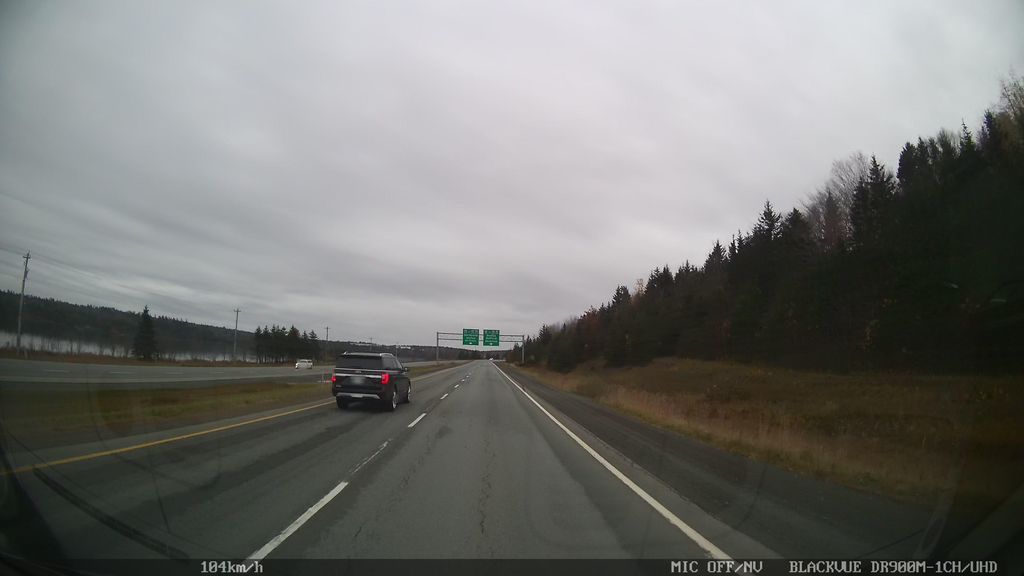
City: halifax